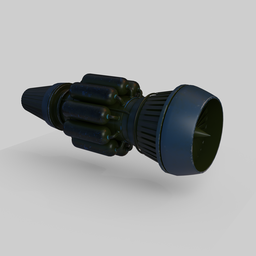
Label: mechanical